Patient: sex M, age 50
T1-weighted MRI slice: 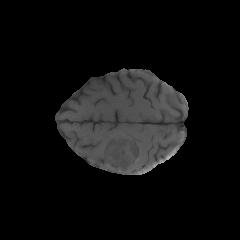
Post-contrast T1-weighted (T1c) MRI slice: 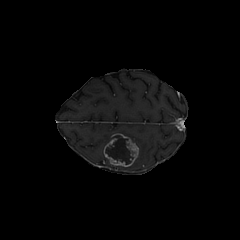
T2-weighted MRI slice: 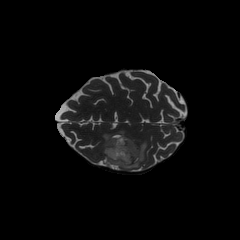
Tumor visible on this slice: yes
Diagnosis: Glioblastoma, IDH-wildtype
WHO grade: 4